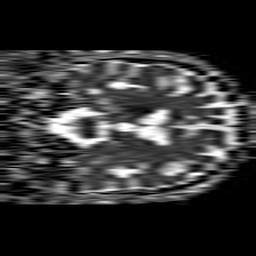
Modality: ADC
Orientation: coronal
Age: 73
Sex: male
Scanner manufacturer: philips
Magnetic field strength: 1.5 T
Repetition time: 4.6 s
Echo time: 0.08631 s